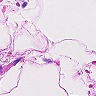
Metastatic tissue present: no